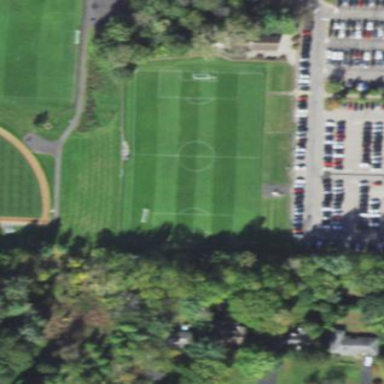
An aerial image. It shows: Grass pitch designated for multiple sports activities.